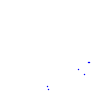
Particle: proton